Question: sts2.6.0 release, grails1.3.7
work fine at commond run-app
but error warning at sts.

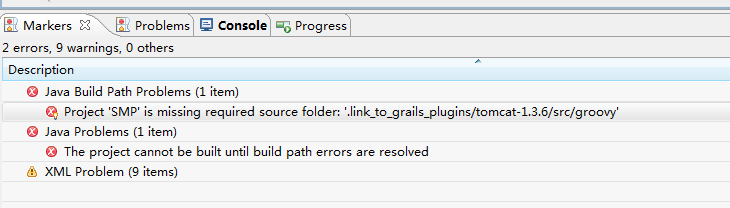
Answer: It looks like your project is set up to use Grails 1.3.6, but you trying to use 1.3.7.
Go to Preferences -> Grails and make the global default grails install become 1.3.7. Alternatively, you can set the preference only for the single project.